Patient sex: M
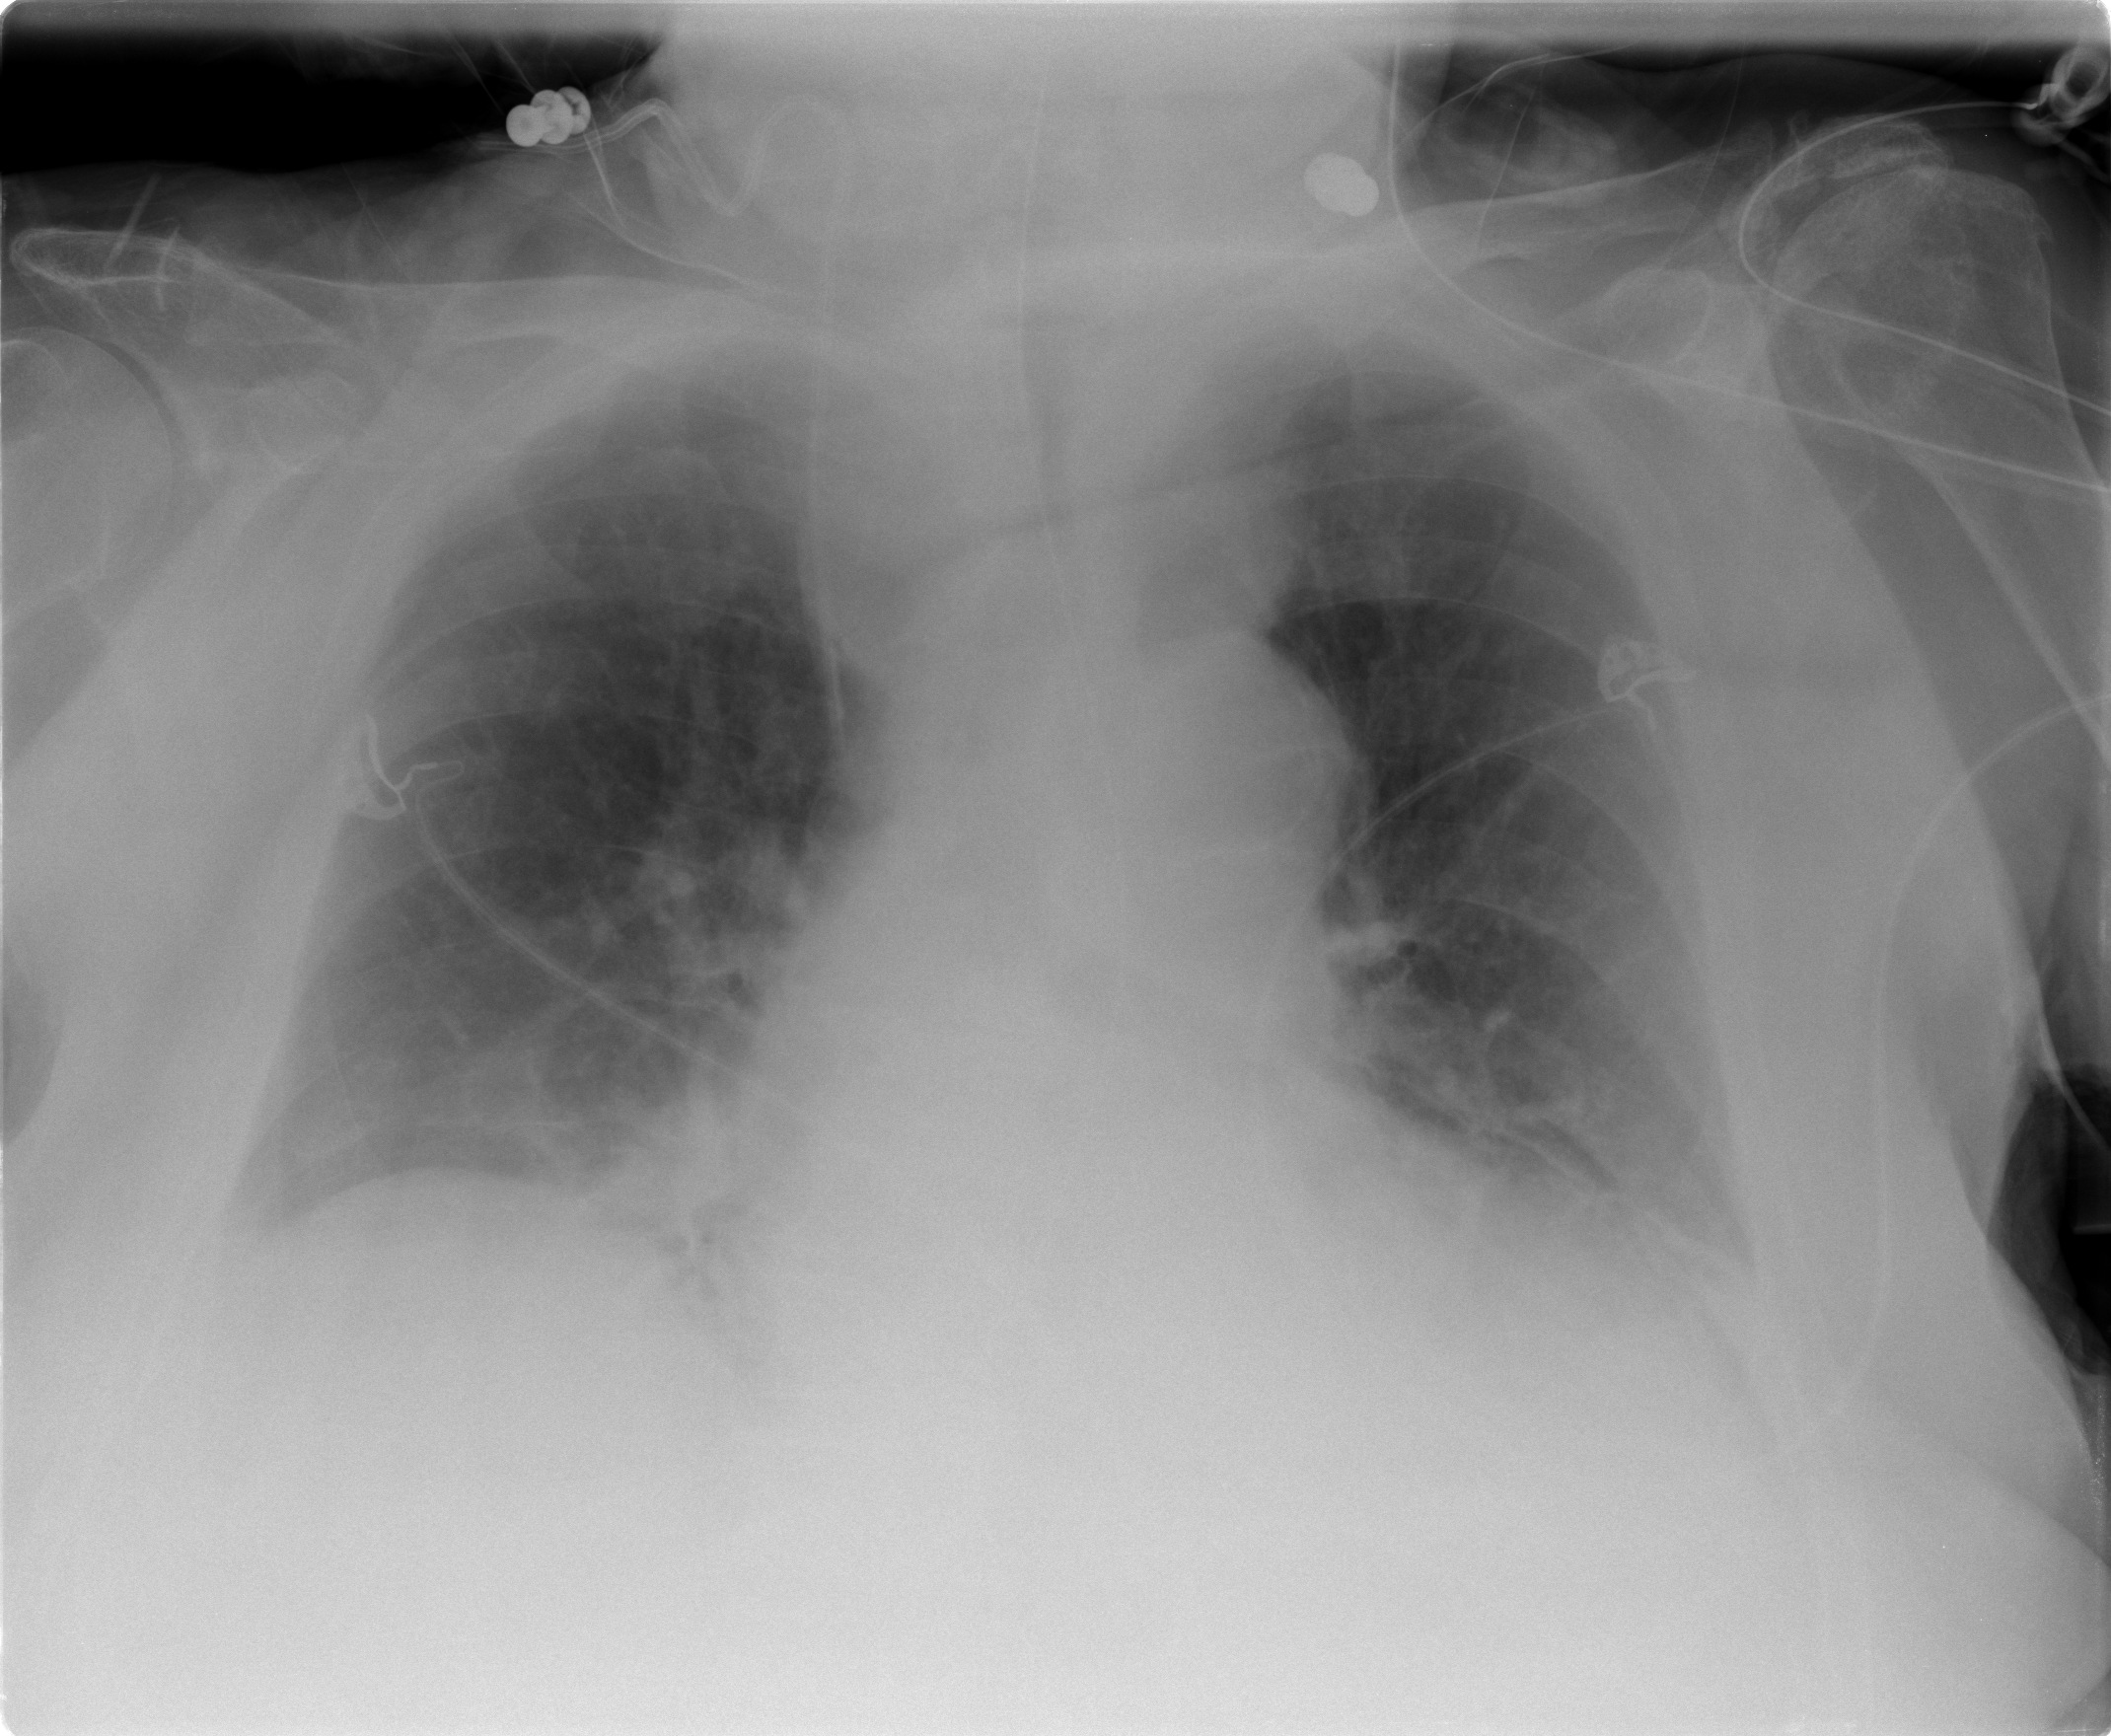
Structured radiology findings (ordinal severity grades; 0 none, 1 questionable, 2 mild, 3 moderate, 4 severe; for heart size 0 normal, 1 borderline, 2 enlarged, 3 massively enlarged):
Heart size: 0
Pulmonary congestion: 2
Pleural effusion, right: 2
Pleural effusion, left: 2
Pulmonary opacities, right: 0
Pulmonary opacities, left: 0
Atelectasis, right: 2
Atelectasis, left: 2